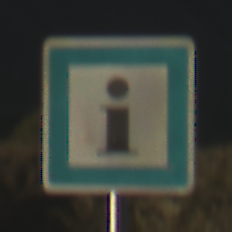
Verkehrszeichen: Informationsstelle
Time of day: SunriseSunset
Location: Outdoor (Nature)
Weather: Clear
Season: NotSpecified
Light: Natural